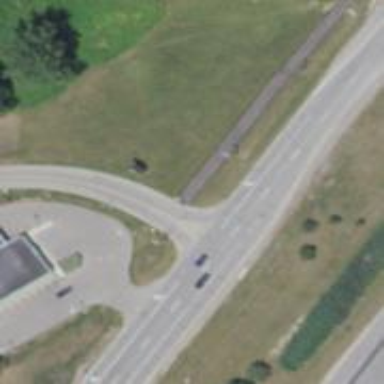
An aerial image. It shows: Primary highway.